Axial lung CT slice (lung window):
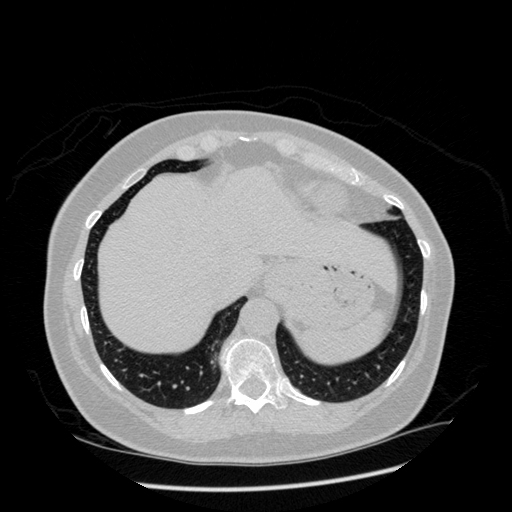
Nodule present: no